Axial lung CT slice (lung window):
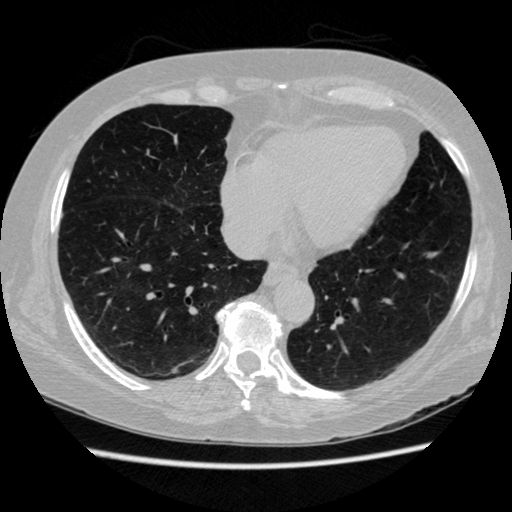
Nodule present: no